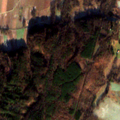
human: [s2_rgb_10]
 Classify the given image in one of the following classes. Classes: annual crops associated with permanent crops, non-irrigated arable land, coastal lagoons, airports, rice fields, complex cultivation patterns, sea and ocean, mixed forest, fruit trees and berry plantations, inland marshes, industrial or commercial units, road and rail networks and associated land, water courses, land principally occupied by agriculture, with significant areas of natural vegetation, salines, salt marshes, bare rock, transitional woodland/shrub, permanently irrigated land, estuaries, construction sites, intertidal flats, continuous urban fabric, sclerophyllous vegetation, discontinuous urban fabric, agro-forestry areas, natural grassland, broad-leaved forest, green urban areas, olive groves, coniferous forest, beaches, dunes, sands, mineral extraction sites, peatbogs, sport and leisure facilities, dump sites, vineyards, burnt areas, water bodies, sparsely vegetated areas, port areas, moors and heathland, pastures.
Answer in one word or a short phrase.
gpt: non-irrigated arable land, broad-leaved forest, mixed forest, natural grassland